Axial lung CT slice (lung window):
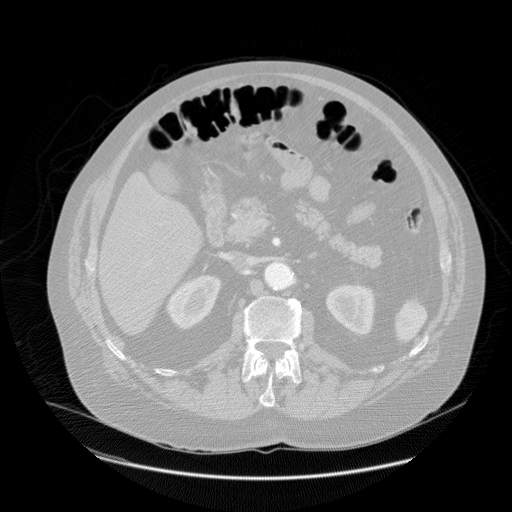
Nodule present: no